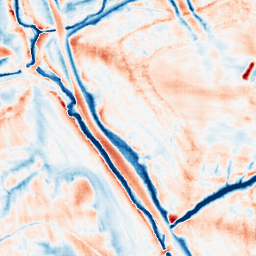
Category: edge_preserving
Decomposition family: guided
Decomposition parameters: radius: 8
eps: 0.001
Upsampling method: sinc_blackman
Upsampling parameters: scale: 8
kernel_size: 16
Upsampling scale: 8